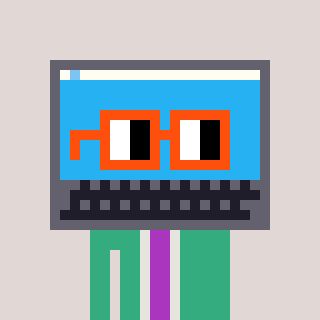
a pixel art character with square orange glasses, a laptop-shaped head and a teal-colored body on a warm background